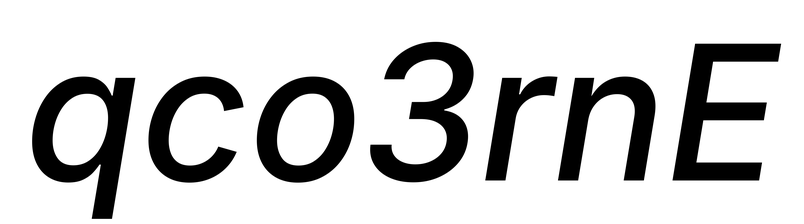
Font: Inter-Italic_Medium_Italic